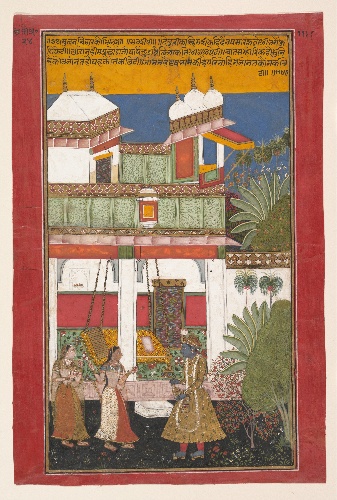
Date: ca. 1660–70
Object type: Page
Classification: Paintings
Medium: Ink, opaque watercolor, and gold on paper
Culture: India (Rajasthan, Bundi)
Dimensions: Image: 12 3/8 in. × 7 in. (31.4 × 17.8 cm)
Mat: 13 1/2 × 8 7/8 in. (34.3 × 22.5 cm)
Department: Asian Art
Credit line: Purchase, Cynthia Hazen Polsky Fund, 1990
Accession year: 1990
Repository: Metropolitan Museum of Art, New York, NY
Tags: Krishna|Radha|Beds